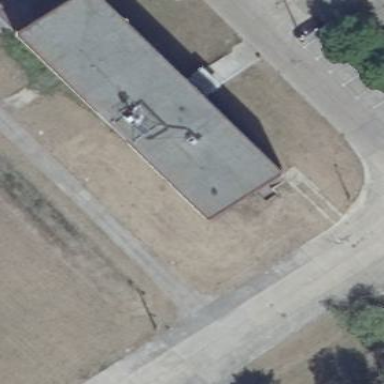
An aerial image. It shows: Beige building with flat gray roof made of tar paper.